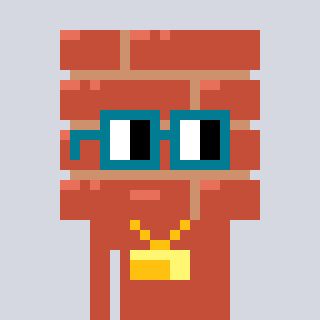
a pixel art character with square dark green glasses, a wall-shaped head and a rust-colored body on a cool background